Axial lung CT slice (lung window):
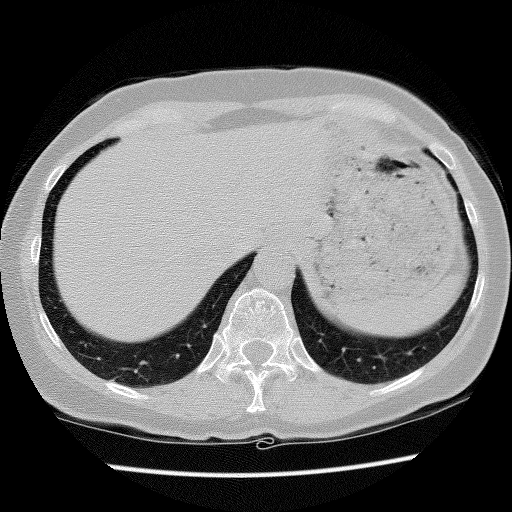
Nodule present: no